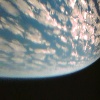
Label: cloud